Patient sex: M
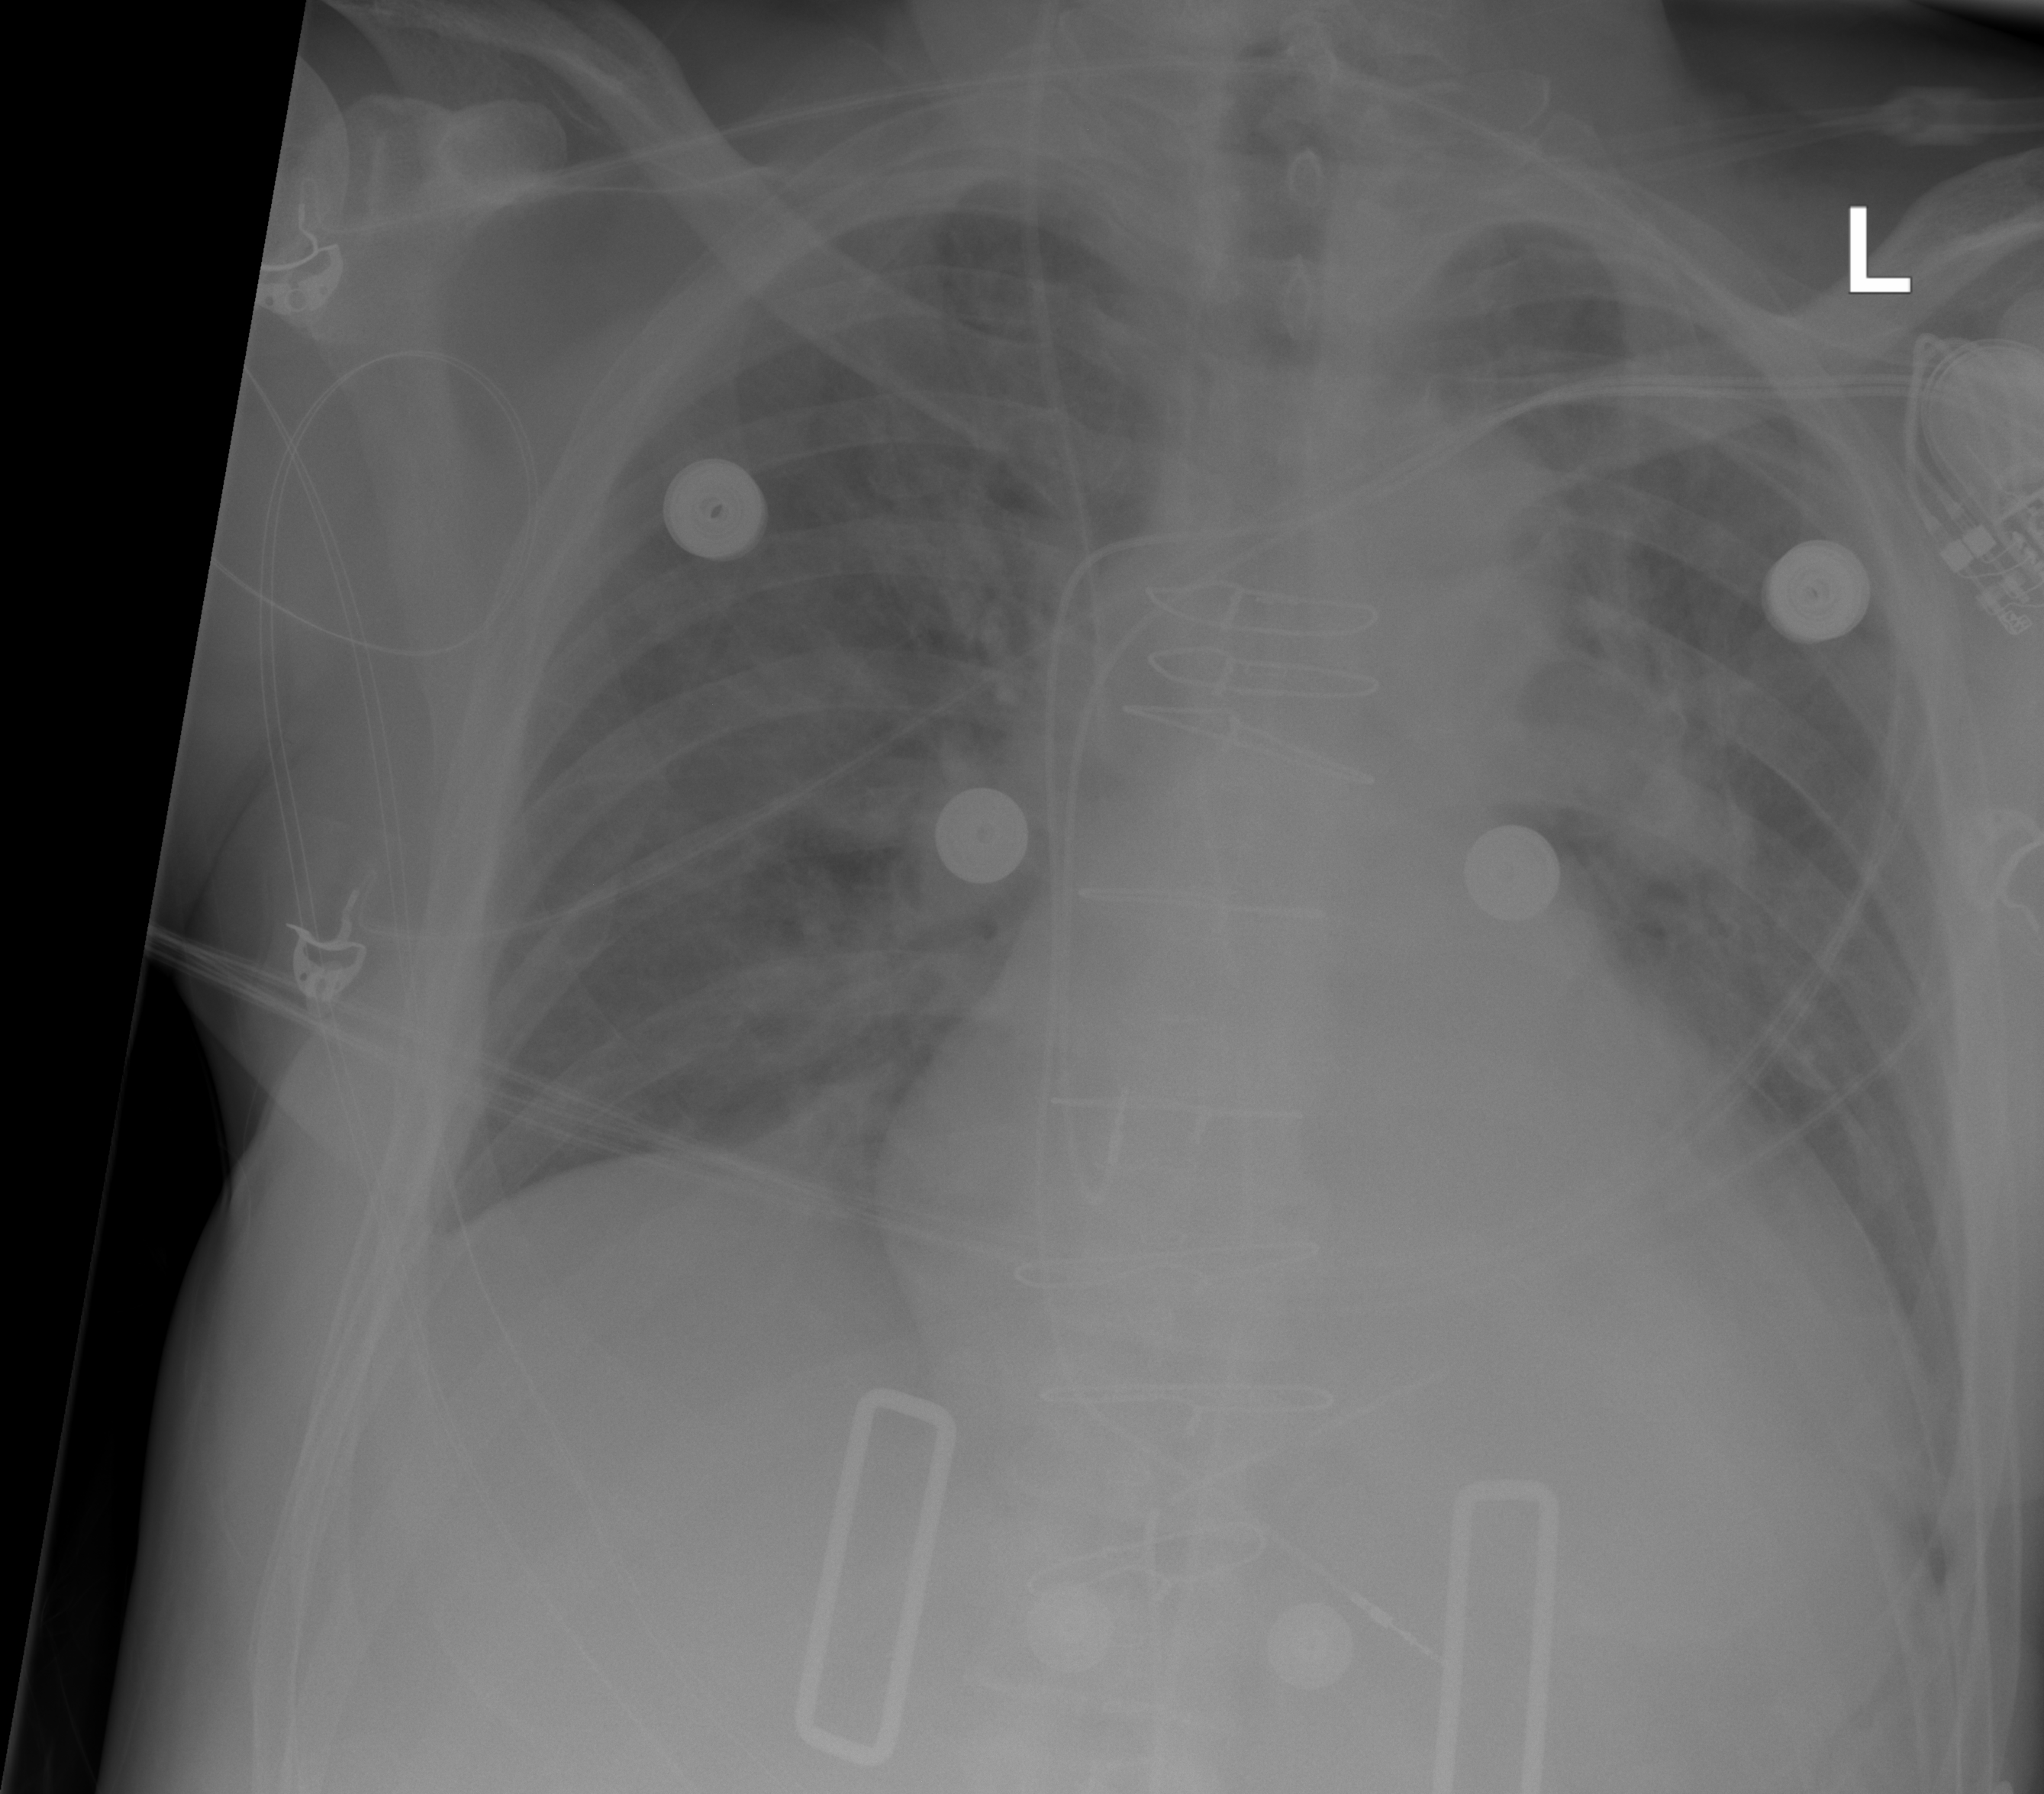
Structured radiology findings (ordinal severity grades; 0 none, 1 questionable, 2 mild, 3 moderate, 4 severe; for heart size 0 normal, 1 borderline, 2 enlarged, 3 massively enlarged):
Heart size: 3
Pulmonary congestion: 3
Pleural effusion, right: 0
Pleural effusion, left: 0
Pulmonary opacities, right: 0
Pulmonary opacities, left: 0
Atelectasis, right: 2
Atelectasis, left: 2